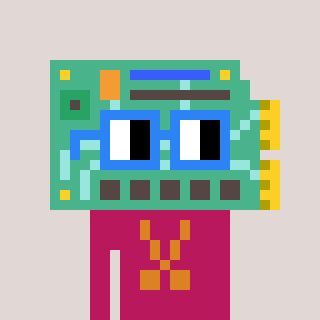
a pixel art character with square blue glasses, a chipboard-shaped head and a darkpink-colored body on a warm background